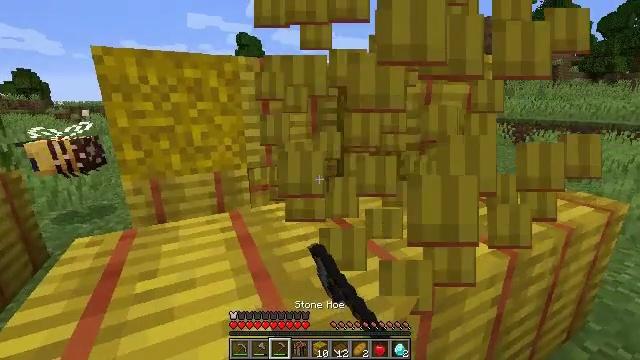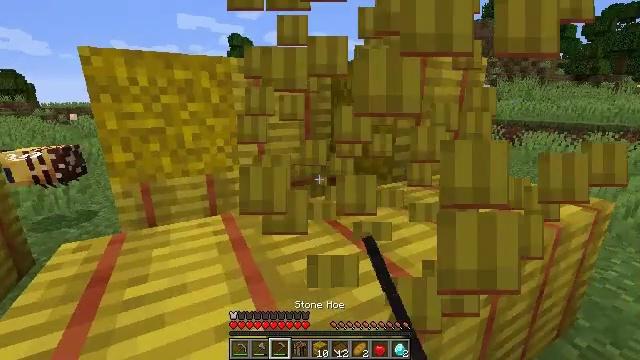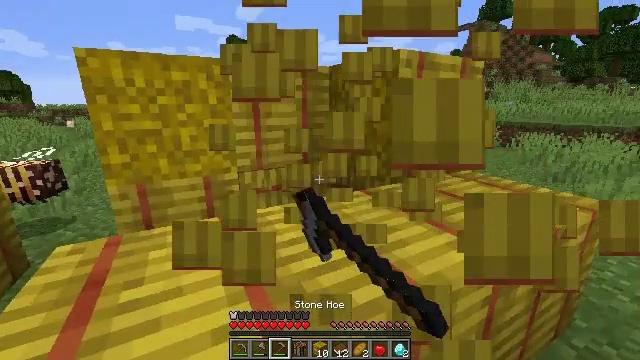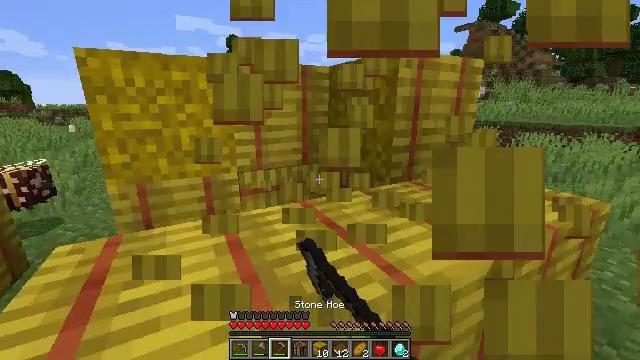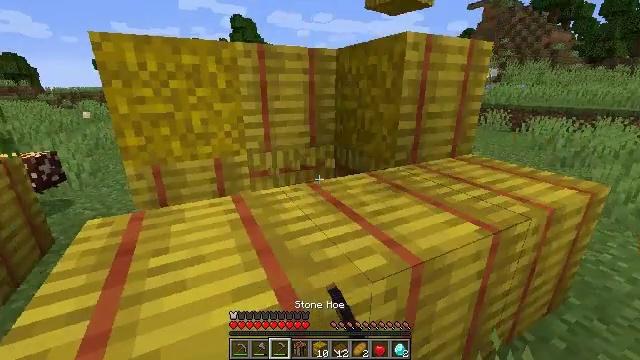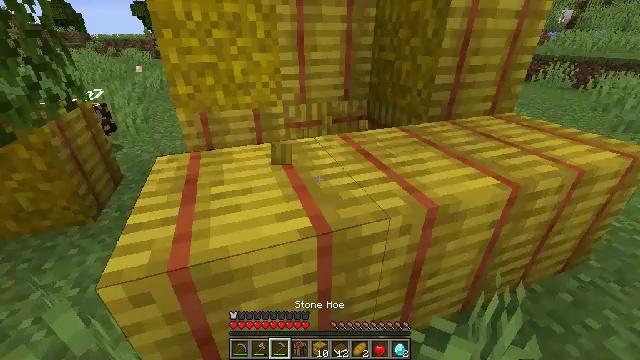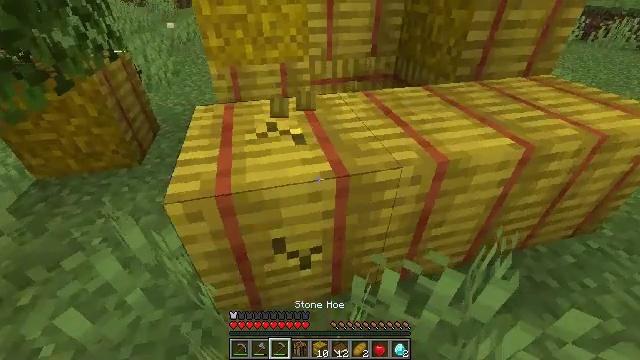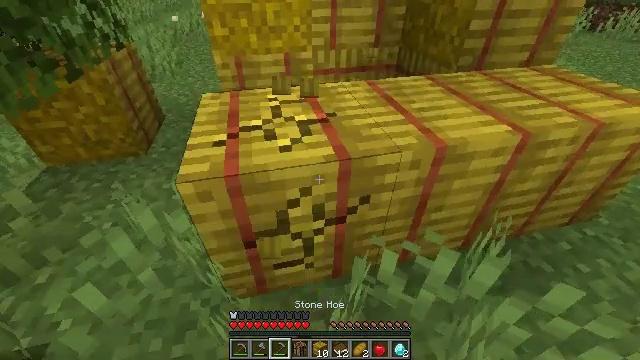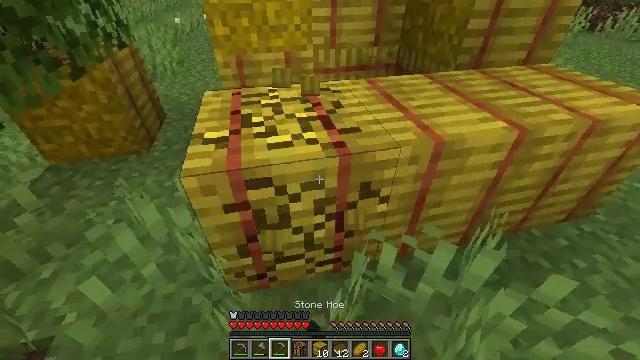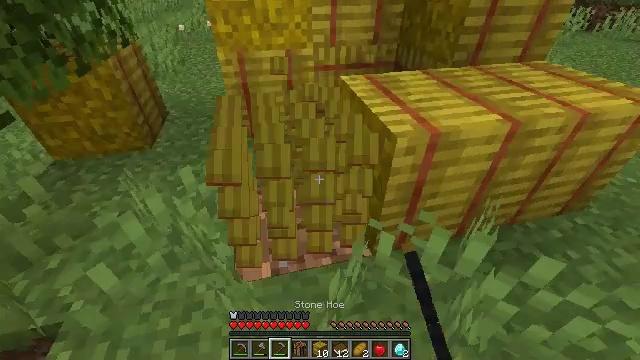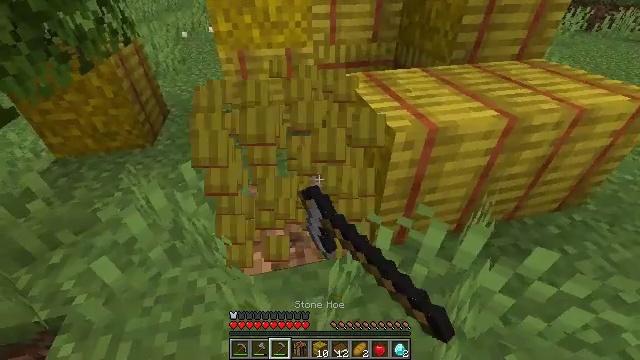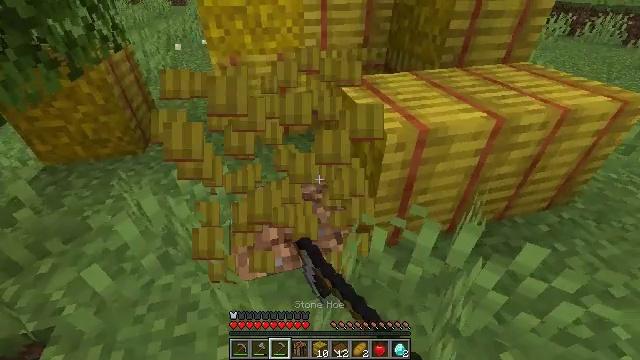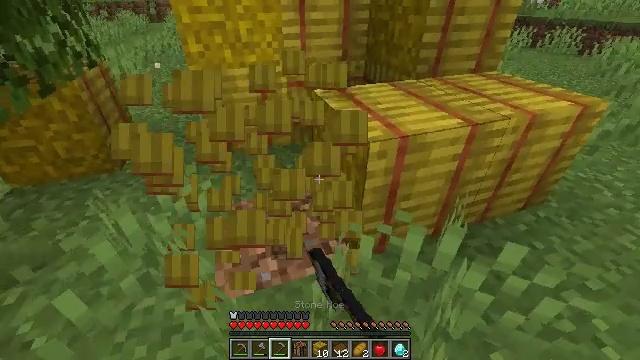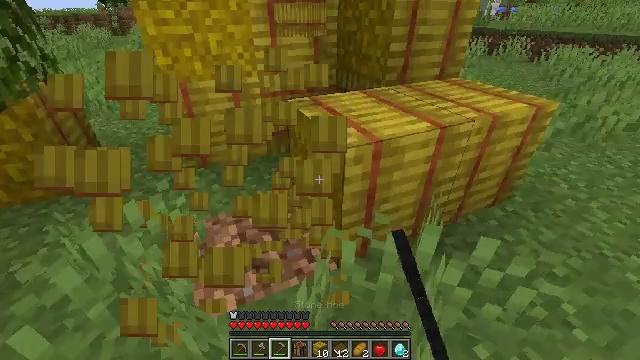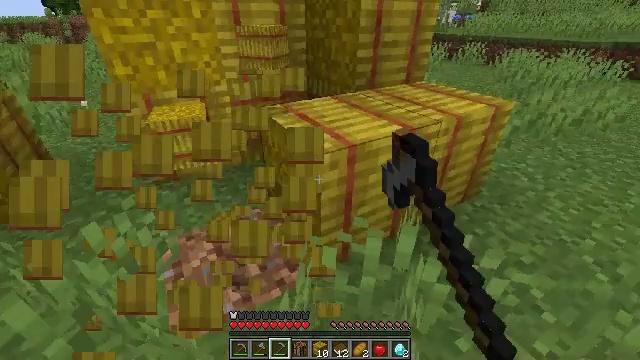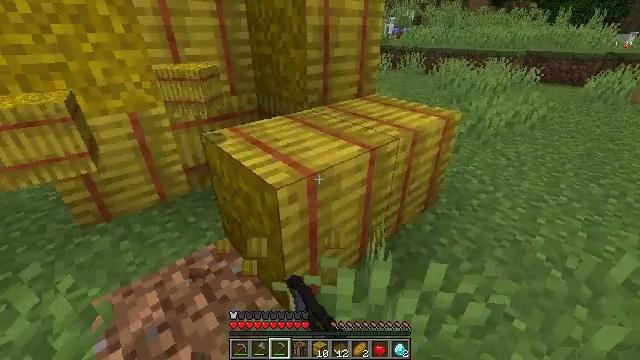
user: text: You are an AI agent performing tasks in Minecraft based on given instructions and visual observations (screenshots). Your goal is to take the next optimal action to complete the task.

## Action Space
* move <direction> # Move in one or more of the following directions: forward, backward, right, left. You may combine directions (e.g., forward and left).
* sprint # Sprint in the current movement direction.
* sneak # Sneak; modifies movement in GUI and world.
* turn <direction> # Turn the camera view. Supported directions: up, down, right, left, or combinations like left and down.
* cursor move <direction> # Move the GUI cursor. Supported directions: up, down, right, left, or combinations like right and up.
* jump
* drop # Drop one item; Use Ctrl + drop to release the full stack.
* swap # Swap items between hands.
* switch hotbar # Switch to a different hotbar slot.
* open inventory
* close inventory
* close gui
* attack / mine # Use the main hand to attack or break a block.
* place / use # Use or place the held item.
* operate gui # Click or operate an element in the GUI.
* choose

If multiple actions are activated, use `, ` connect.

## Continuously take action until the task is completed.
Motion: motion action
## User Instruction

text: Attack the hay block to get hay.
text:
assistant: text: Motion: turn right, attack / mine
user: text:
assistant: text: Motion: attack / mine
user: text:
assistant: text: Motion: attack / mine
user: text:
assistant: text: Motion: move back, turn left and down, attack / mine
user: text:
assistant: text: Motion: move back, turn left and down, attack / mine
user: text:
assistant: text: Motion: move back, turn left and down, attack / mine
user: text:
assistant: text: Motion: turn down, attack / mine
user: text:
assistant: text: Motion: attack / mine
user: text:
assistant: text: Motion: attack / mine
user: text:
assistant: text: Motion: attack / mine
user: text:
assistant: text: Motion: turn right and up, attack / mine
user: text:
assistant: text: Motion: turn right and up, attack / mine
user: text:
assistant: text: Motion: turn right and up, attack / mine
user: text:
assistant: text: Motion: move forward, turn right and up, attack / mine
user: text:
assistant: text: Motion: move forward, turn right and up, attack / mine
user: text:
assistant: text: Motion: turn right, attack / mine
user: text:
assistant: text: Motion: attack / mine
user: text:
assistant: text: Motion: attack / mine
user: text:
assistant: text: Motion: attack / mine
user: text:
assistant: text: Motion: attack / mine
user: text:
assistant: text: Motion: attack / mine
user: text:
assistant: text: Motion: move forward, turn right, attack / mine
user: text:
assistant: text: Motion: move forward, turn right and up, attack / mine
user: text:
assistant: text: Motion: move forward, turn right
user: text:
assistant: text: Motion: no_op
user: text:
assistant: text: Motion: no_op
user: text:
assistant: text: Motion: attack / mine
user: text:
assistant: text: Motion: attack / mine
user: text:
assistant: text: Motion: turn left and up, attack / mine
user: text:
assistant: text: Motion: turn left and up, attack / mine